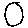
Label: circle